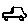
Label: car